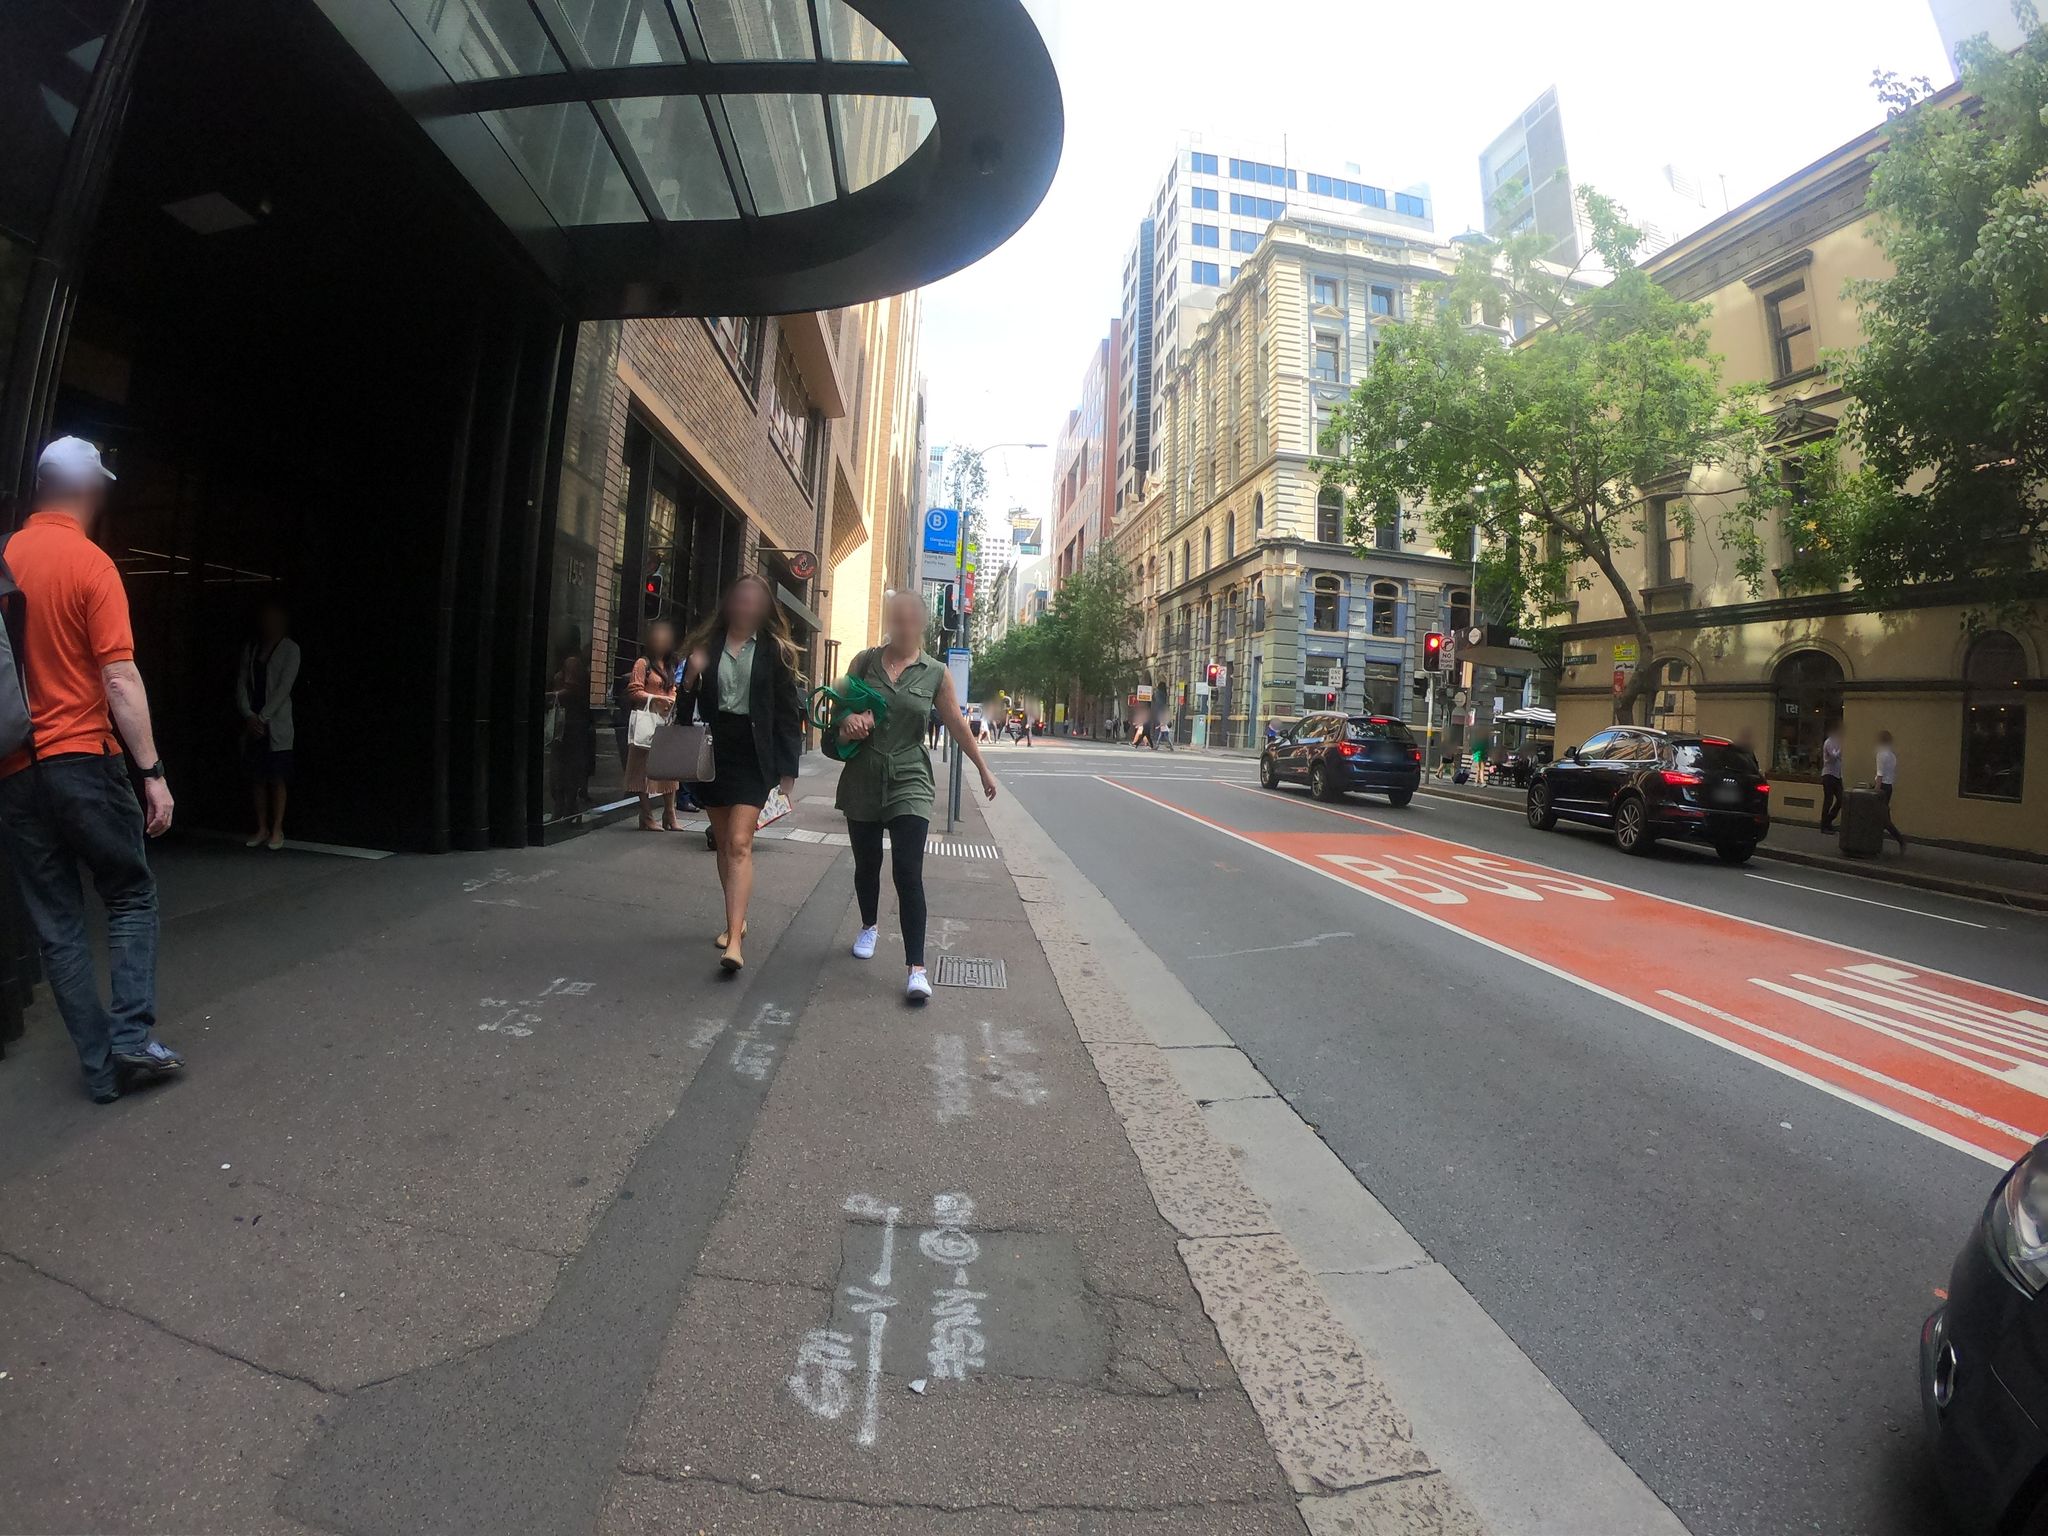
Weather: clear
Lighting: day
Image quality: good
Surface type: walking surface
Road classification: footway
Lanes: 4
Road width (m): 12.0
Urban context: urban centre
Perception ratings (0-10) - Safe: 2.32, Lively: 9.63, Beautiful: 6.37, Boring: 1.87, Depressing: 2.02, Wealthy: 5.61